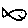
Label: fish